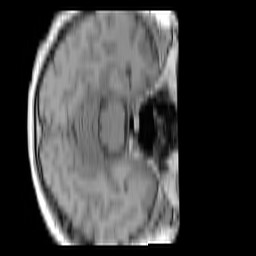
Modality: T1w
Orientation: axial
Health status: ill
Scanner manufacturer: siemens
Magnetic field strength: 3 T
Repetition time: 0.4 s
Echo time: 0.00272 s